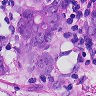
Metastatic tissue present: yes